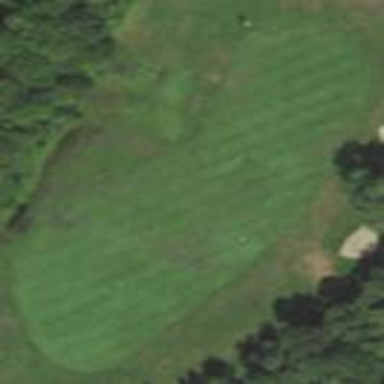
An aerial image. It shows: Grassy area designated as golf fairway.